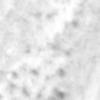
Label: no_change